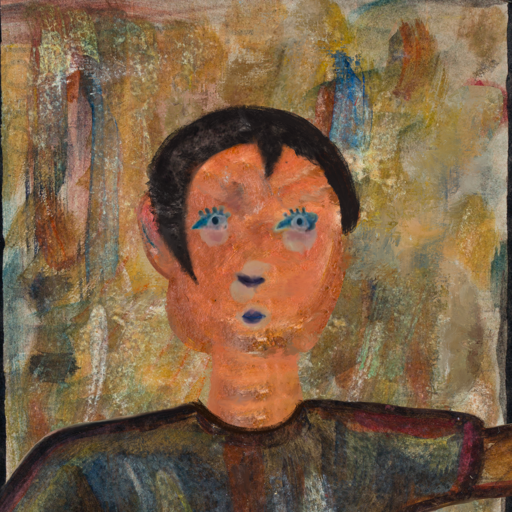
Background: Pipe, Head And Neck Front: Boggyland, Face Front: Hill_Girl, Bust: Mosgoul, Hair Front: Roy_Bahadur, Head Accessory: Blank, Second Necklace: Blank, Necklace: Blank, Baby: Blank